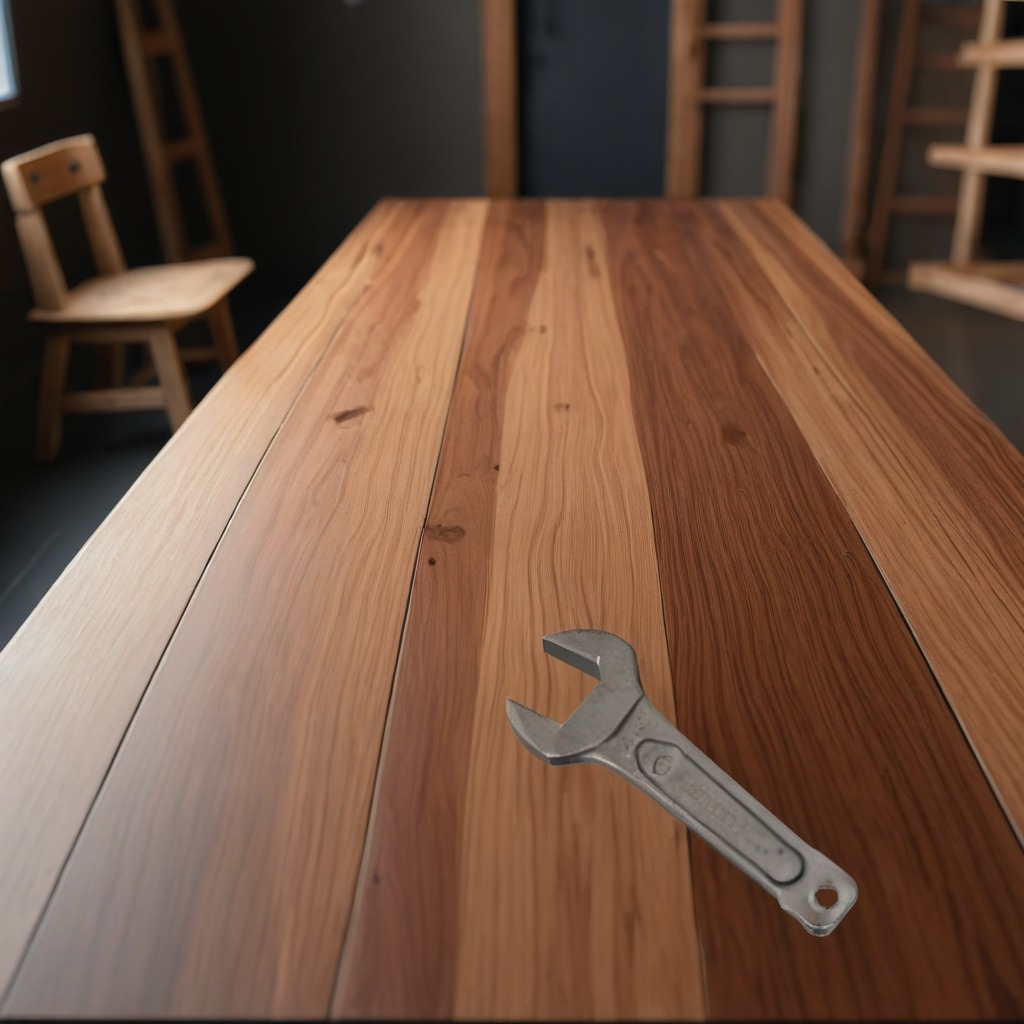
An wrench is lying on the wooden table.